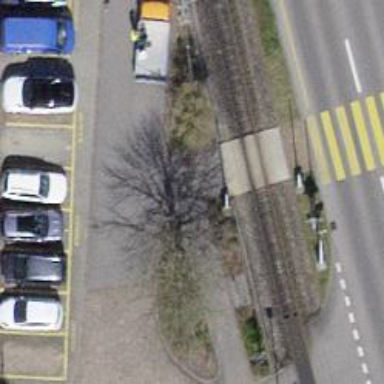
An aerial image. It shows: Crossing for the railway.